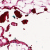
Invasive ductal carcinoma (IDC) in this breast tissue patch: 0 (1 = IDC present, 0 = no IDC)